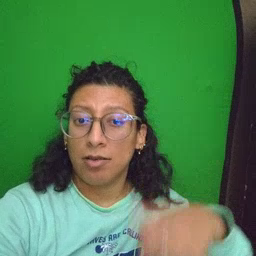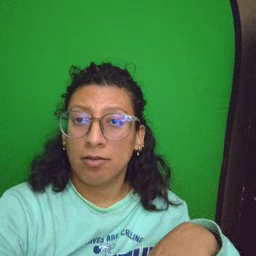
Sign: why